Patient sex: F
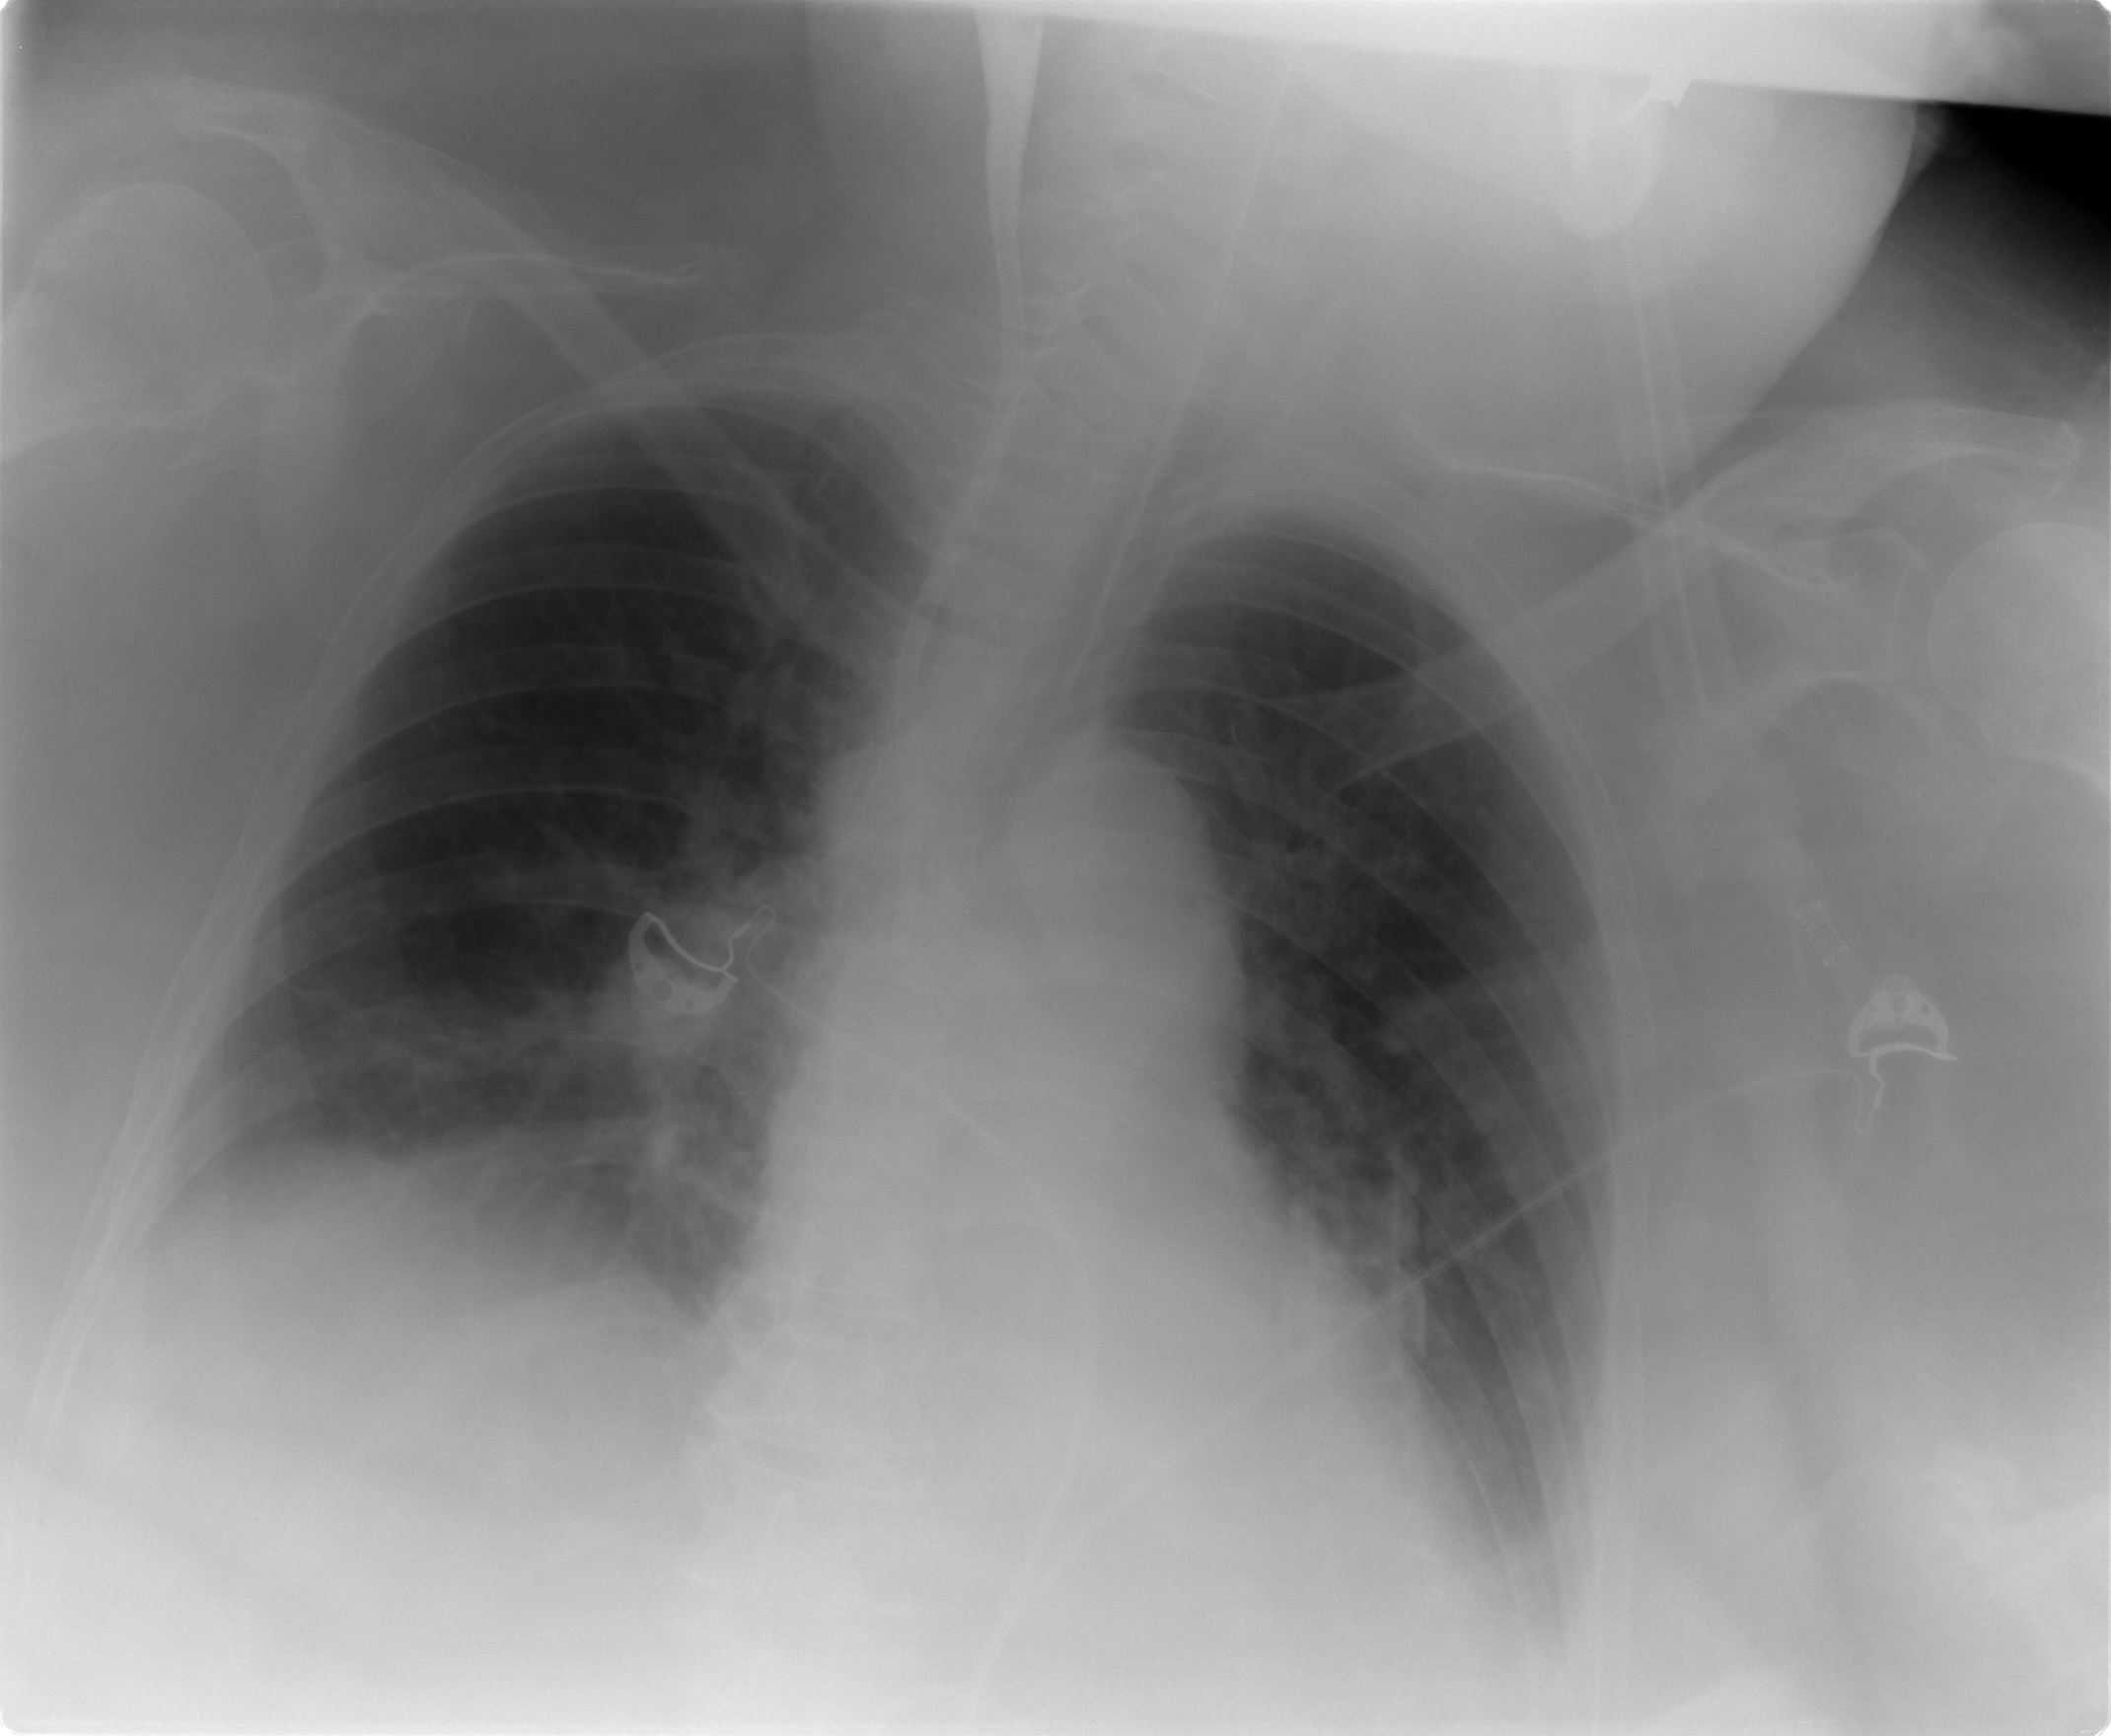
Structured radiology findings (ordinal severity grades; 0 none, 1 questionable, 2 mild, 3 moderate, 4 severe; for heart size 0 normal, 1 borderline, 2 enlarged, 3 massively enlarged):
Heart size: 0
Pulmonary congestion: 2
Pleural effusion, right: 1
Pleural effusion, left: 2
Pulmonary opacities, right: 1
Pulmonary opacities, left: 0
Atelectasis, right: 2
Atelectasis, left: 1